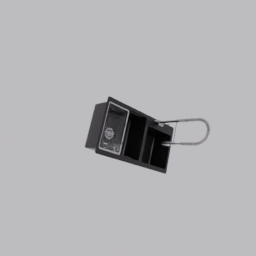
Label: appliances